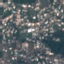
Land use / land cover: Residential